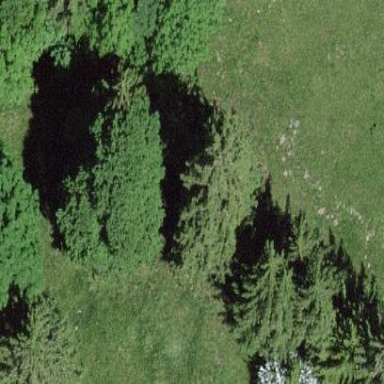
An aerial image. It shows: Serene woodland landscape.